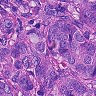
Metastatic tissue present: yes